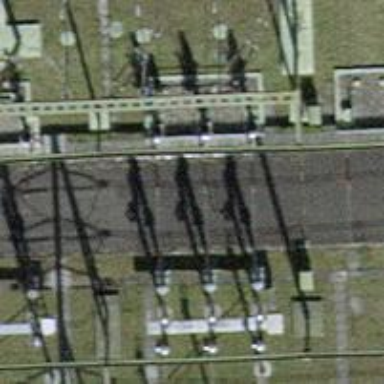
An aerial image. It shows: Insulator used in power systems.